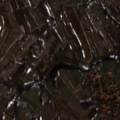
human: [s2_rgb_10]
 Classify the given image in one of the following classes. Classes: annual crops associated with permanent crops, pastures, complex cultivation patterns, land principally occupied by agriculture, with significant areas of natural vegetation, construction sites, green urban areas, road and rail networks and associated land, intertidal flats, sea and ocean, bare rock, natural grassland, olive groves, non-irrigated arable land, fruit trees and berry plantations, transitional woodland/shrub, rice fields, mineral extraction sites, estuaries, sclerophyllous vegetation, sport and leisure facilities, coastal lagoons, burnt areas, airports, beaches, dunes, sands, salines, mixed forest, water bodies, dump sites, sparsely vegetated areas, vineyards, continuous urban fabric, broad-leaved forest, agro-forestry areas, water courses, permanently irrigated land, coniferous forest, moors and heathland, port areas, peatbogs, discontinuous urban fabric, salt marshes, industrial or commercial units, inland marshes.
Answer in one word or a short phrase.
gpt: discontinuous urban fabric, complex cultivation patterns, land principally occupied by agriculture, with significant areas of natural vegetation